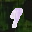
Label: 9